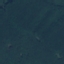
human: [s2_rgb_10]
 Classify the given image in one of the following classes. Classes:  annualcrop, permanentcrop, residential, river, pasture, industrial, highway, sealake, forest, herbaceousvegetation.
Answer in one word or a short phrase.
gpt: Forest